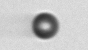
Label: bead